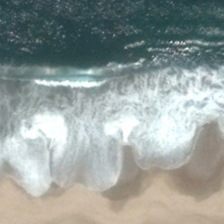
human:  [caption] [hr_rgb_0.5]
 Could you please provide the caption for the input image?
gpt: many waves are between green ocean and yellow beach .

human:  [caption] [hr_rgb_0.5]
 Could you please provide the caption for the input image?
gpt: many waves are between green ocean and yellow beach .

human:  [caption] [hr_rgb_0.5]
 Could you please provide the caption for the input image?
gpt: many waves are between green ocean and yellow beach .

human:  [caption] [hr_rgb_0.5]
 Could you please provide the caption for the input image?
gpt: many waves are between green ocean and yellow beach .

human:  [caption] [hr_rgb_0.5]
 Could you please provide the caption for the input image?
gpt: many waves are between green ocean and yellow beach .